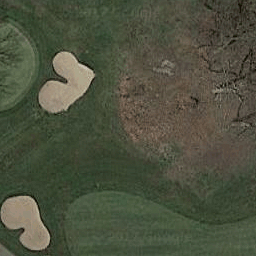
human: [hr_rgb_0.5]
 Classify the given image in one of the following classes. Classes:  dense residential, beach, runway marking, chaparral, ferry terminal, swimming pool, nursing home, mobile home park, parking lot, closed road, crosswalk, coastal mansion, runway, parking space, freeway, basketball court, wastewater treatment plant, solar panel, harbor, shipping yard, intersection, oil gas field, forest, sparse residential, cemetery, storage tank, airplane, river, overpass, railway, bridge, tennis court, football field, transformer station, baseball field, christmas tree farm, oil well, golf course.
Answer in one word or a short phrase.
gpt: golf course